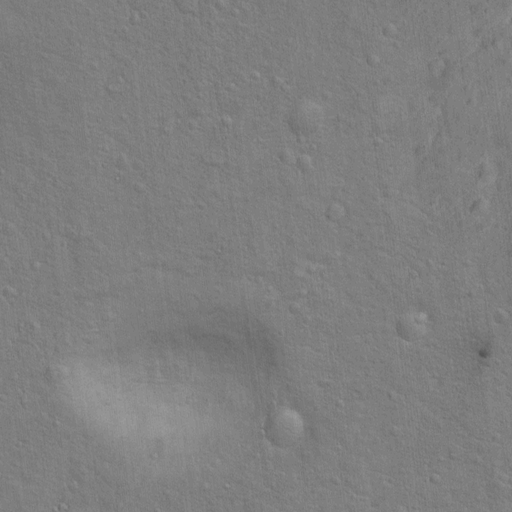
Objects detected: cone